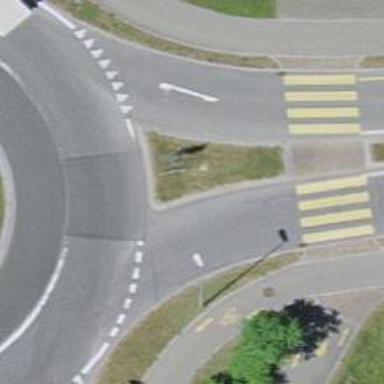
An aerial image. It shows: Road with "give way" sign.